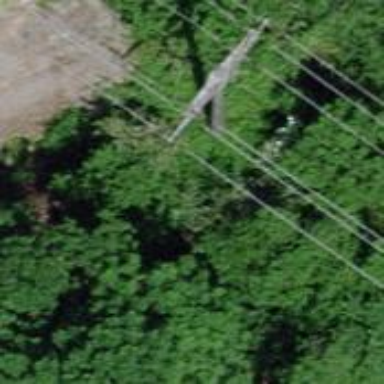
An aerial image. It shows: Concrete power pole.